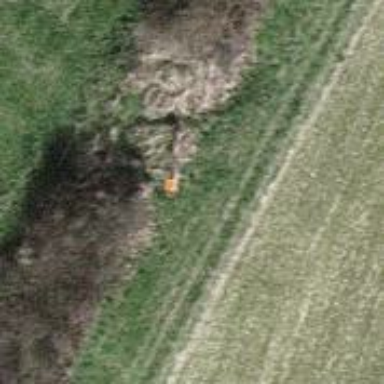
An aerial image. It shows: Pole supporting pipeline marker with roof cover.